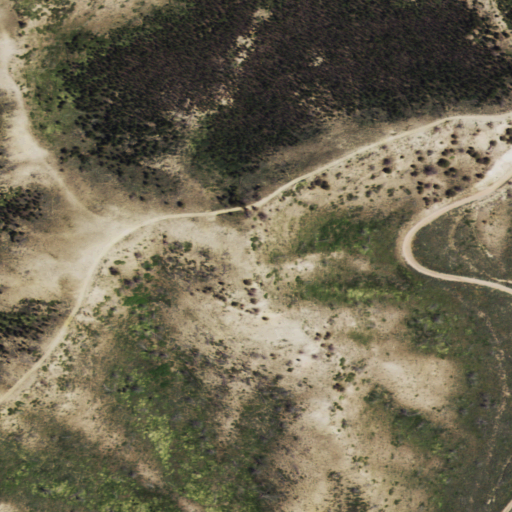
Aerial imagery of ridge(s) in Wyoming named Whiskey Ridge containing shrub, grassland, and evergreen forest